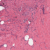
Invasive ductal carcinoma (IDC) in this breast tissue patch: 0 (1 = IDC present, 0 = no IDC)